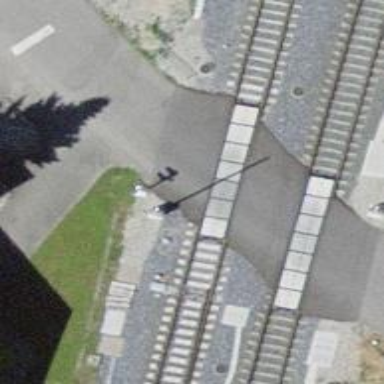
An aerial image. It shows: Level crossing with full barriers and lights.